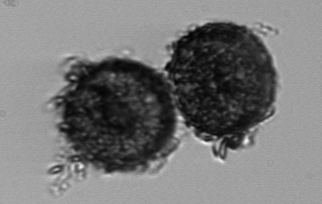
Label: Thalassiosira_TAG_external_detritus